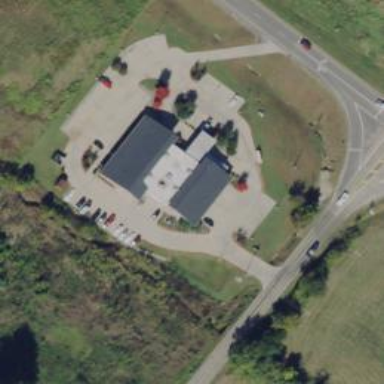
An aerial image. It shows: Clinic building providing healthcare services.